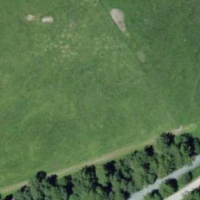
EUNIS habitat code: 26
Species observed at this site:
Euphrasia alpina
Adenostyles alliariae
Pedicularis palustris
Dactylorhiza majalis
Phyteuma orbiculare